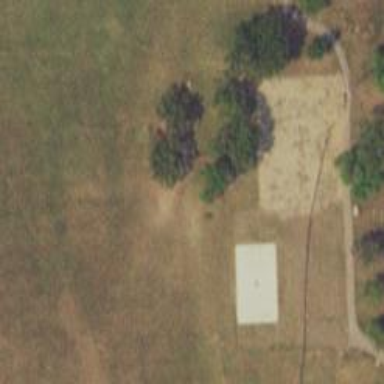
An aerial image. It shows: Disc golf basket.